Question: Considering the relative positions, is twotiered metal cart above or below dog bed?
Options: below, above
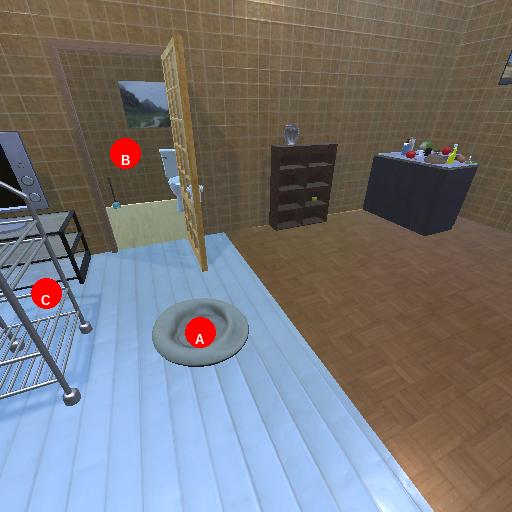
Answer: below